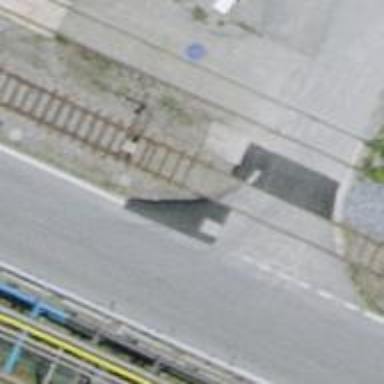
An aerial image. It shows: Railway switch.